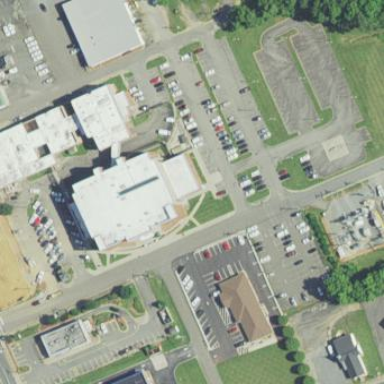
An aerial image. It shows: Courthouse building.